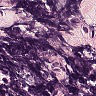
Metastatic tissue present: no